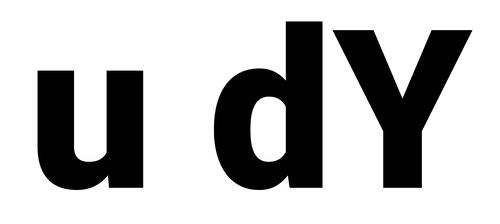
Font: Roboto_Black